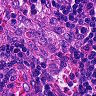
Metastatic tissue present: no